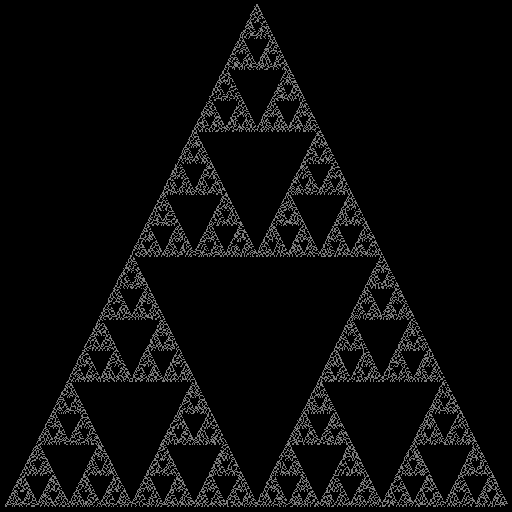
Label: sierpinski_gasket